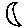
Label: moon